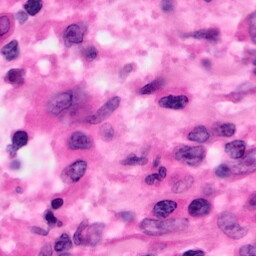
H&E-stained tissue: Pancreatic